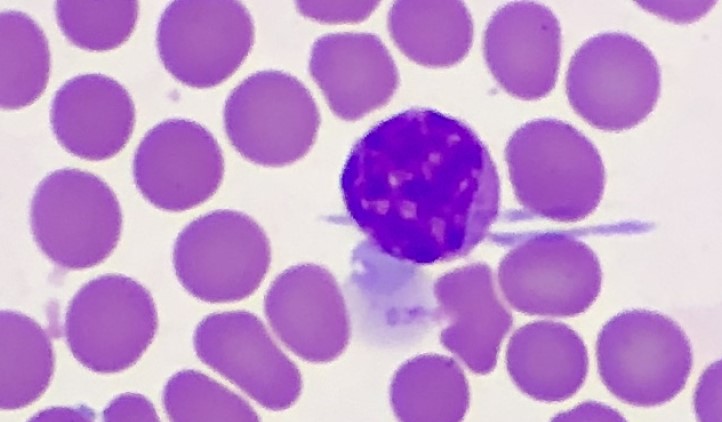
White blood cell type: Lymphocyte